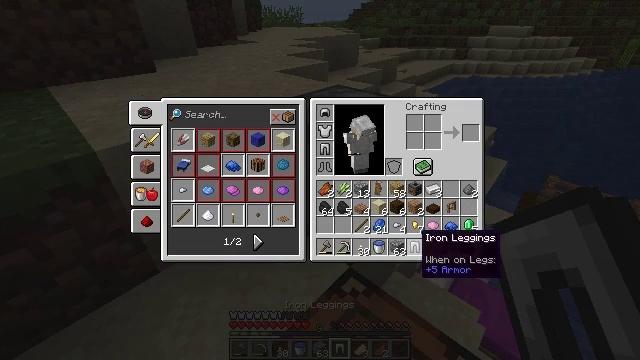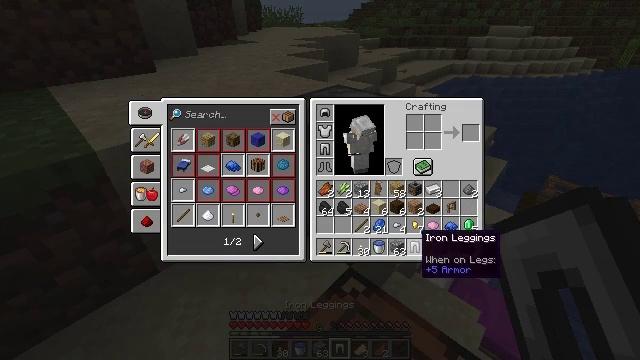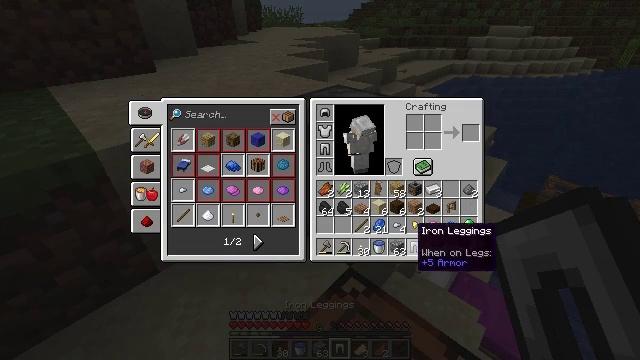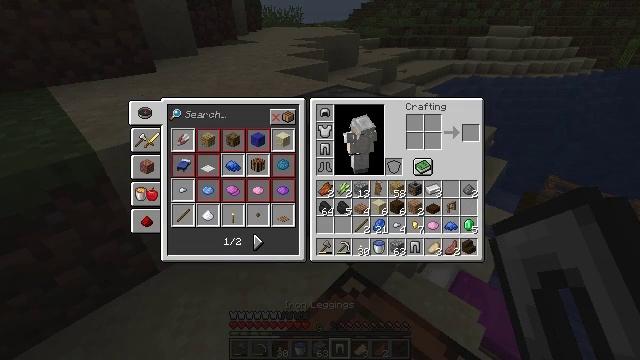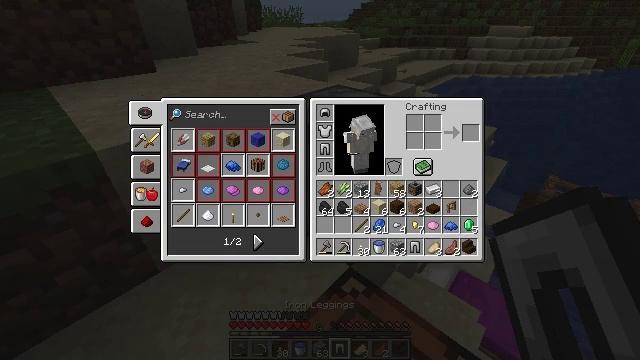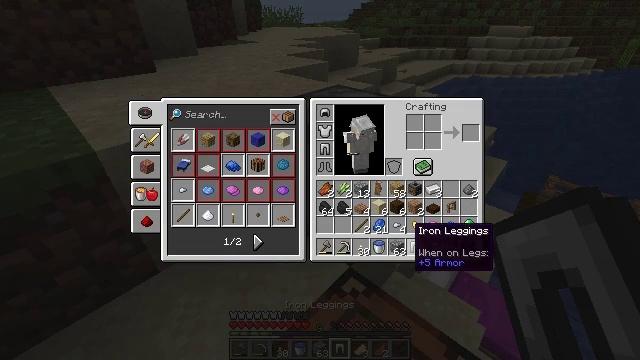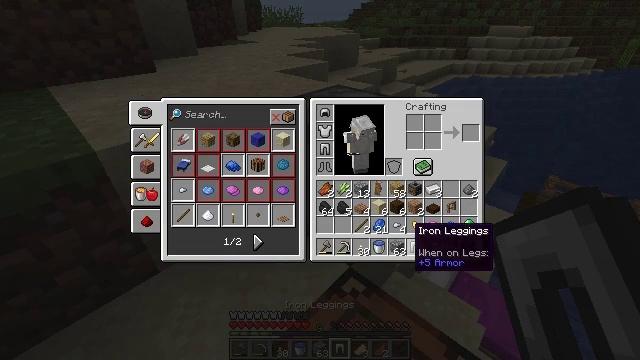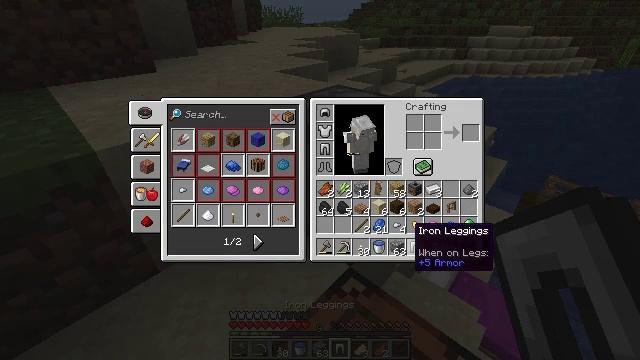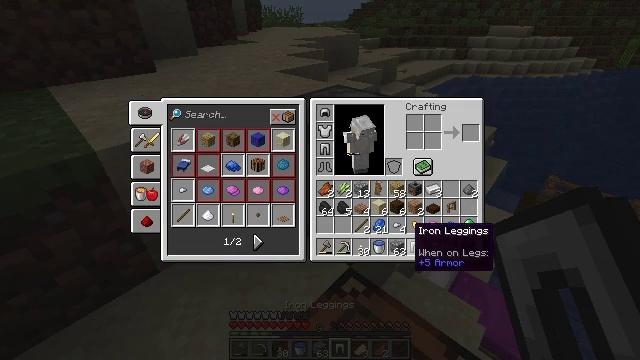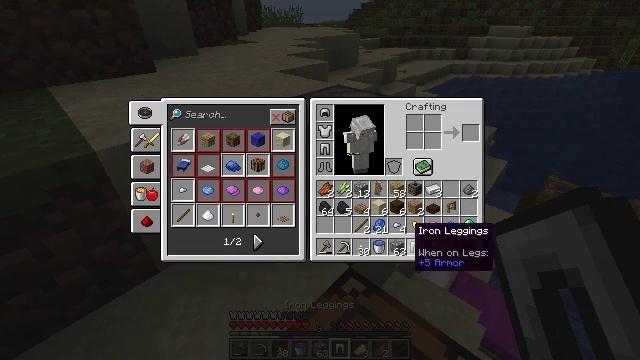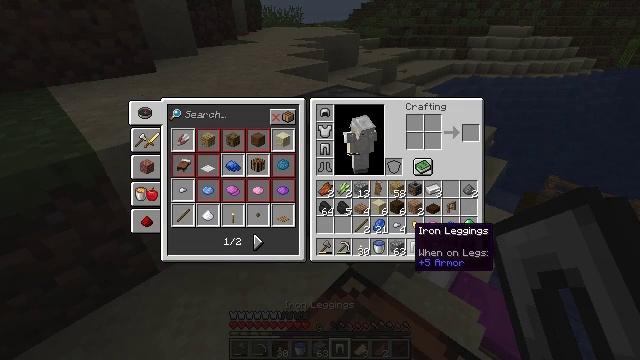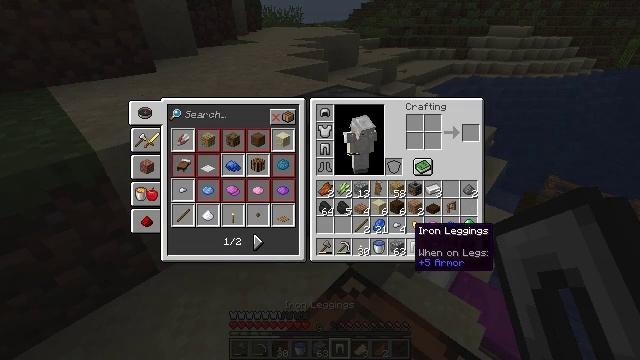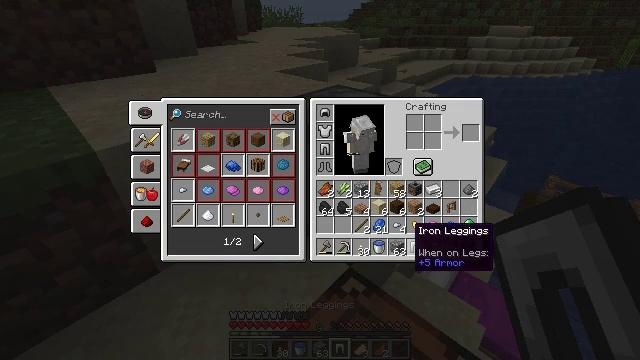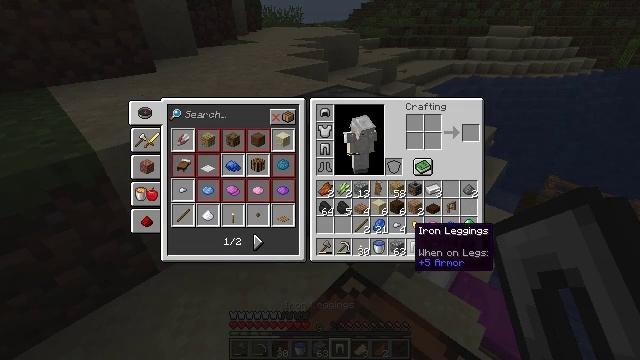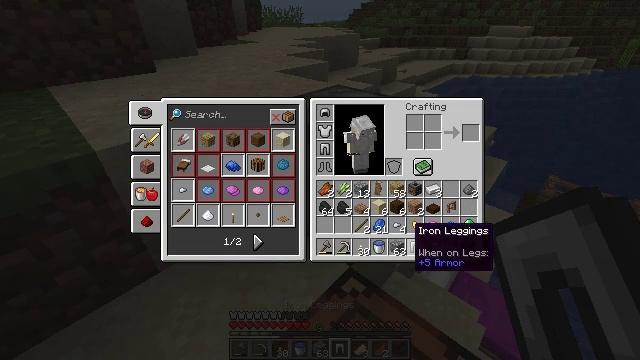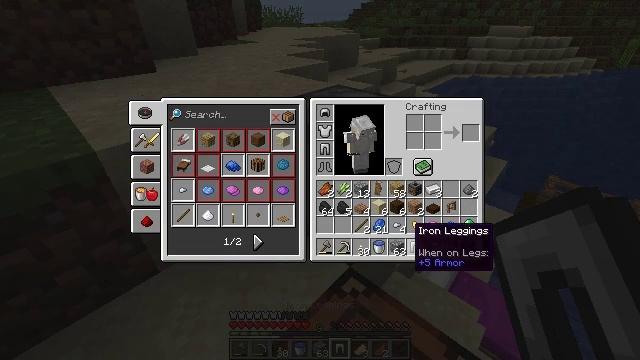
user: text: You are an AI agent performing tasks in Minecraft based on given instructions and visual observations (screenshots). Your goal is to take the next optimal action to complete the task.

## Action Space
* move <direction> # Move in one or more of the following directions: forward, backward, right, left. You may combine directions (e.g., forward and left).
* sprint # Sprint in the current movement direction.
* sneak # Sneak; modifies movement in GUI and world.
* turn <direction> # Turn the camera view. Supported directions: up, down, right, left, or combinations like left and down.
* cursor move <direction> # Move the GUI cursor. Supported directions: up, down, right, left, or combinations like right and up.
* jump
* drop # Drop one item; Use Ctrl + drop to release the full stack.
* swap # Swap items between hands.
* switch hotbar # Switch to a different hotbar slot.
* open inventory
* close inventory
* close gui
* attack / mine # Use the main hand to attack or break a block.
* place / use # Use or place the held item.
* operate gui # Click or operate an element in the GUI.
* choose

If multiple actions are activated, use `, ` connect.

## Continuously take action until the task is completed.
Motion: motion action
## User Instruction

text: Remove a jungle fence from the inventory.
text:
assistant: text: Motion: no_op
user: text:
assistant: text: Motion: no_op
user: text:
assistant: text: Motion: no_op
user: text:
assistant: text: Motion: operate gui
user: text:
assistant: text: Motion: operate gui
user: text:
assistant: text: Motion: no_op
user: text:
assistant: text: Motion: no_op
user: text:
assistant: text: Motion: no_op
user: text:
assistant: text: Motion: no_op
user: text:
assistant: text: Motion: no_op
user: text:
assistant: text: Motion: no_op
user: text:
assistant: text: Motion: no_op
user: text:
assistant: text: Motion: no_op
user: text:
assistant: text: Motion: no_op
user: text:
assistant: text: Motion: no_op
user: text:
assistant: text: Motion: no_op
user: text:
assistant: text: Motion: no_op
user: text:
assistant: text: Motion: no_op
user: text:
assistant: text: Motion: no_op
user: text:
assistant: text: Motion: no_op
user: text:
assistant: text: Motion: no_op
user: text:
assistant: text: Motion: no_op
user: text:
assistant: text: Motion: no_op
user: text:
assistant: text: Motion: no_op
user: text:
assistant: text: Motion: no_op
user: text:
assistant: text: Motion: turn up
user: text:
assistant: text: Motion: no_op
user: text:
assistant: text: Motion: use / place
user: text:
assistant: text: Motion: use / place
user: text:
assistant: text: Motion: no_op